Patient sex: M
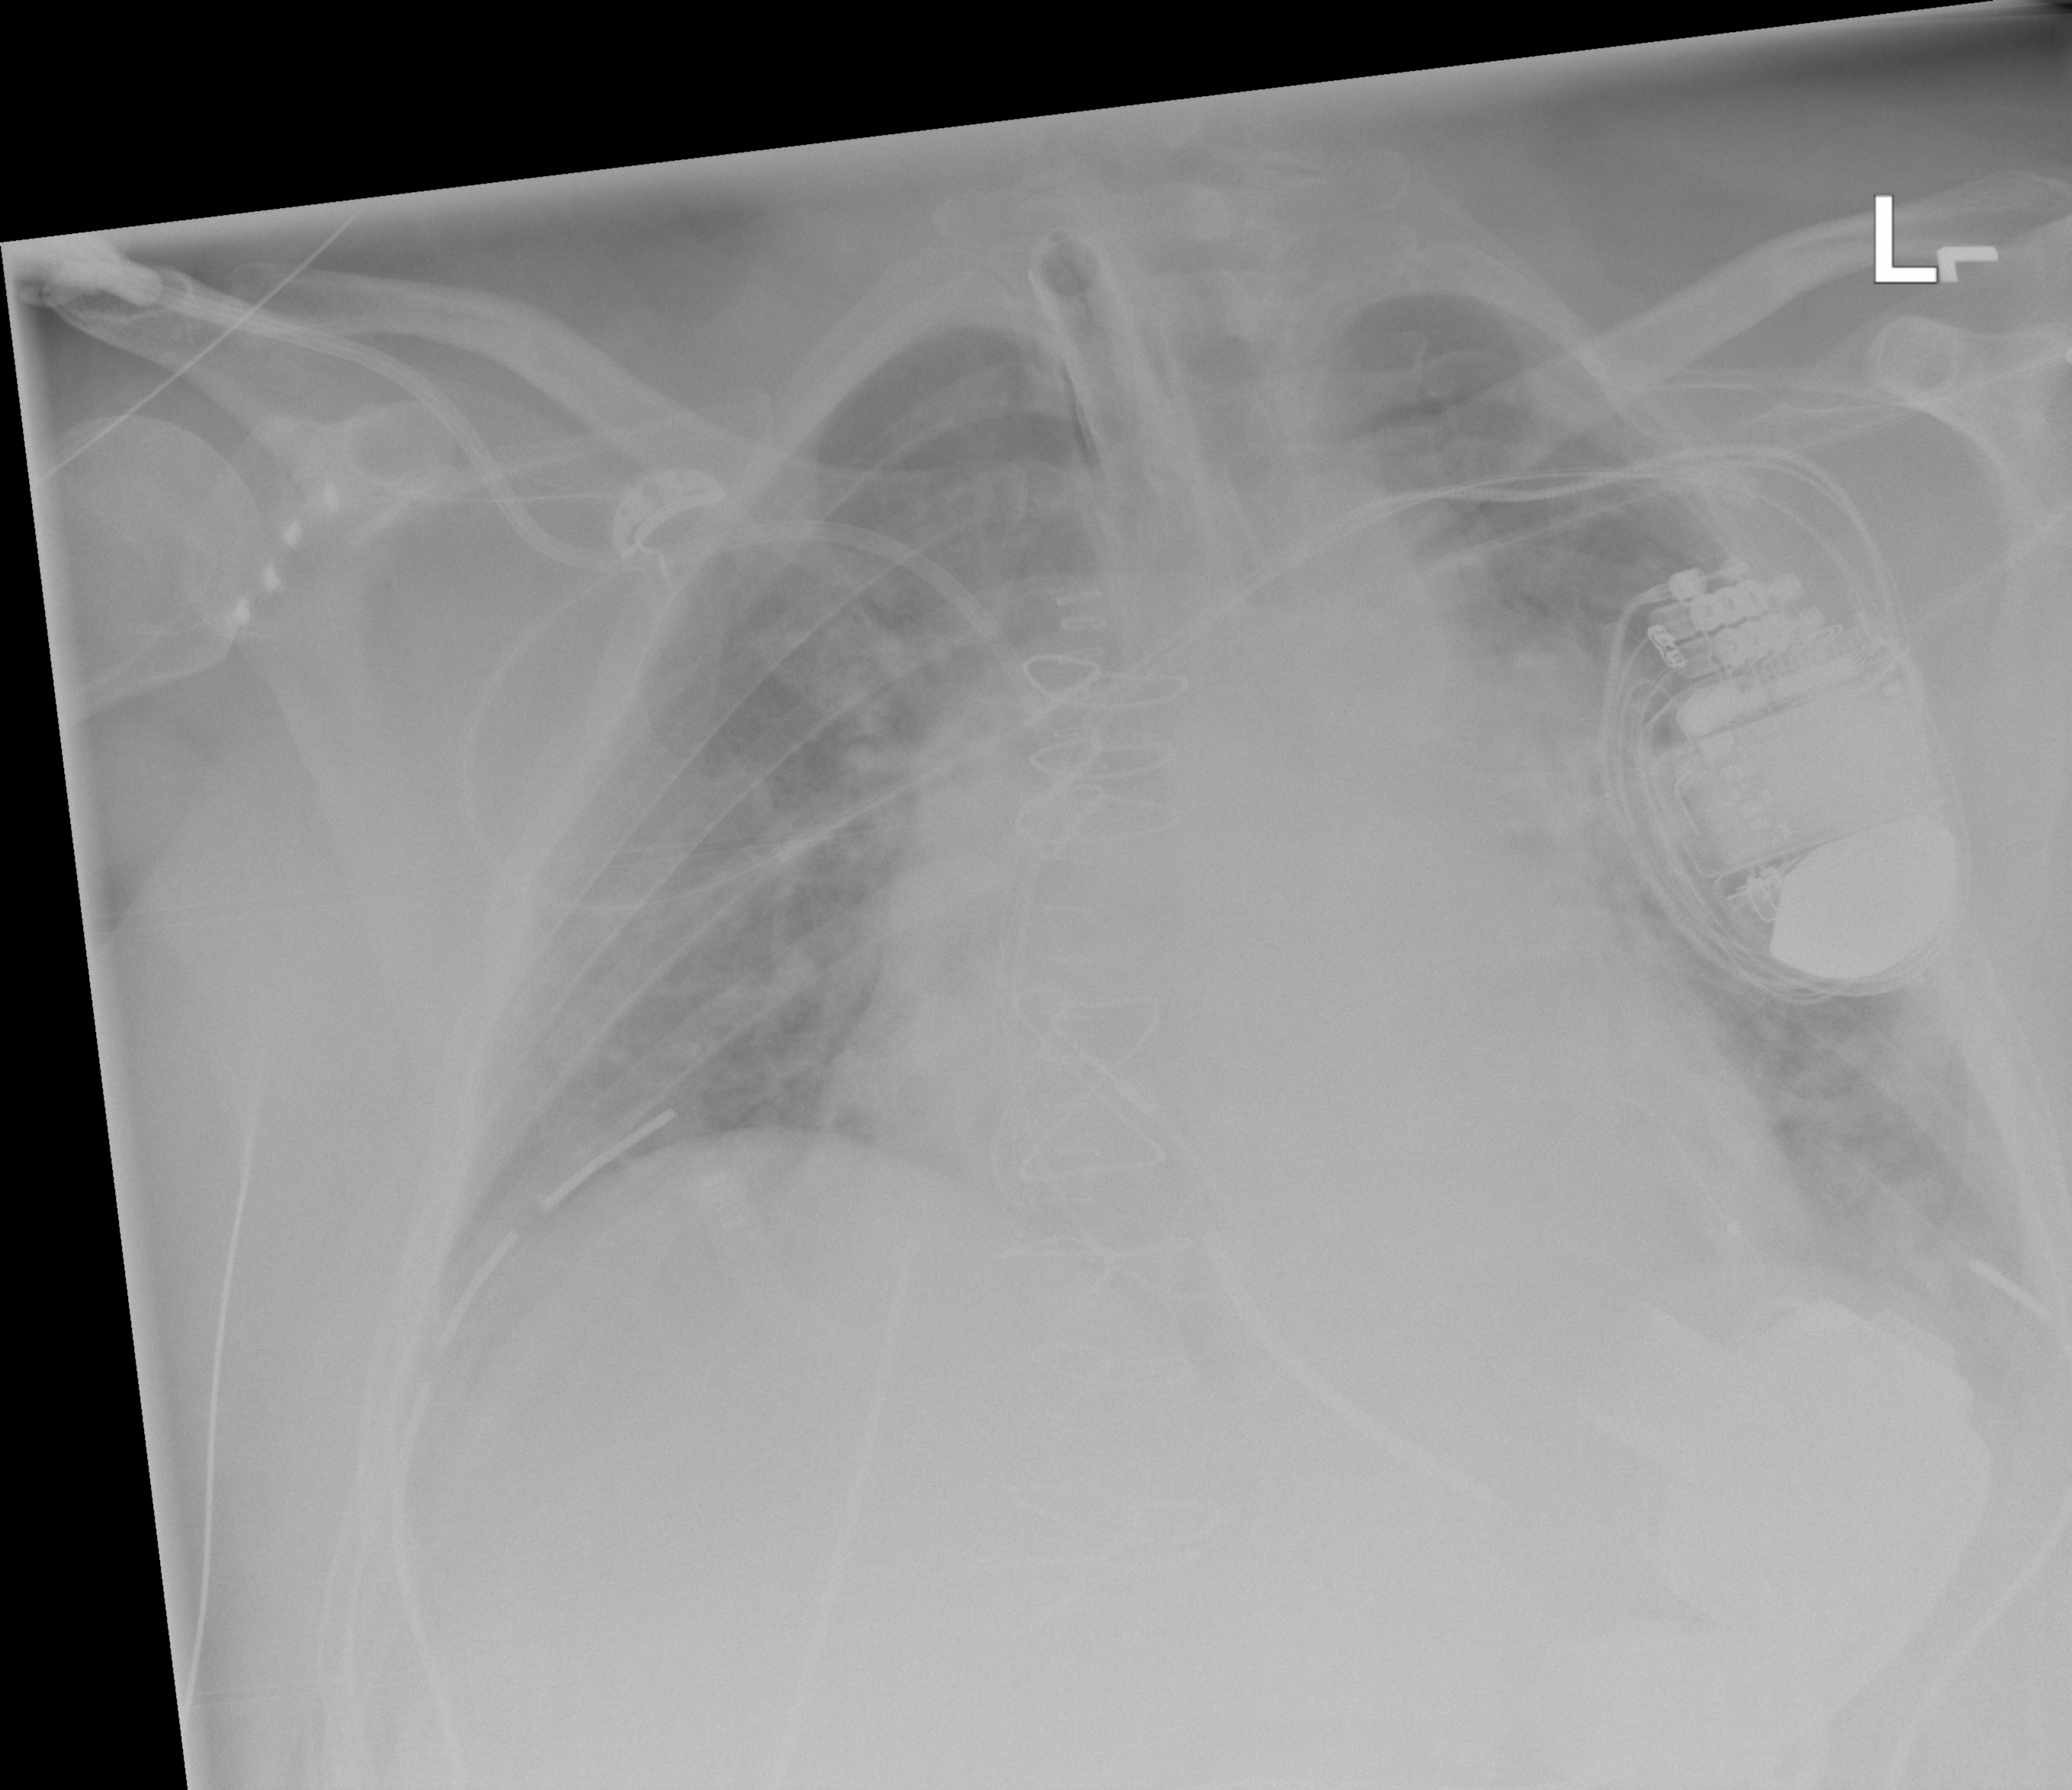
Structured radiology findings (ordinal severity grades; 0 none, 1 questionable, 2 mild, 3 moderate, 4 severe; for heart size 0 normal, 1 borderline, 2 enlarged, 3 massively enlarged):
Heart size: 2
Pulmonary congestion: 2
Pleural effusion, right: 1
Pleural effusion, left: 0
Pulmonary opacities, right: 0
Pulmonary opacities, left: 0
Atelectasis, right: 2
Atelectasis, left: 2